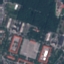
Land use / land cover class: Industrial